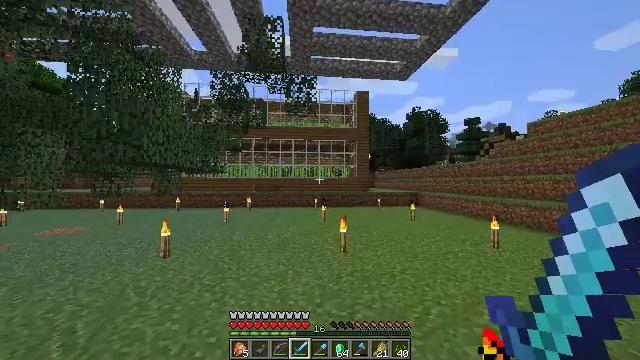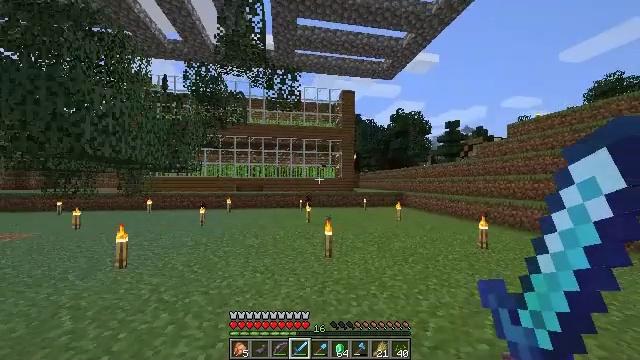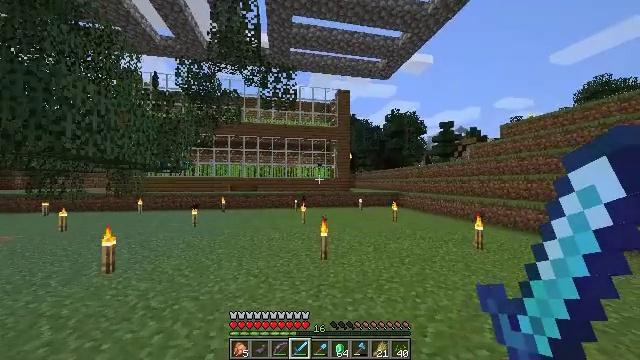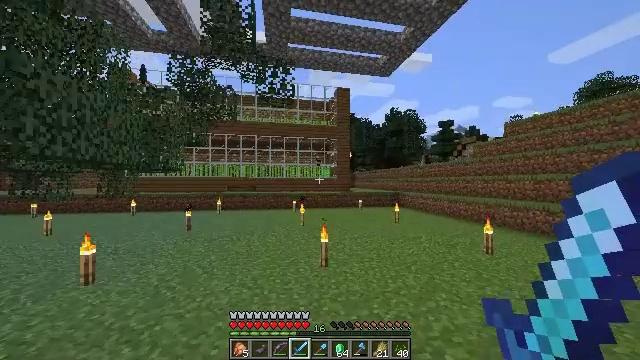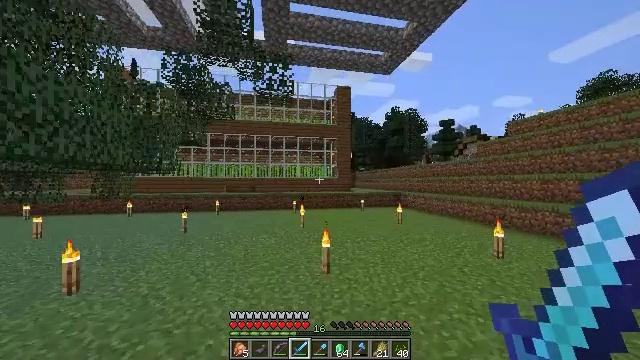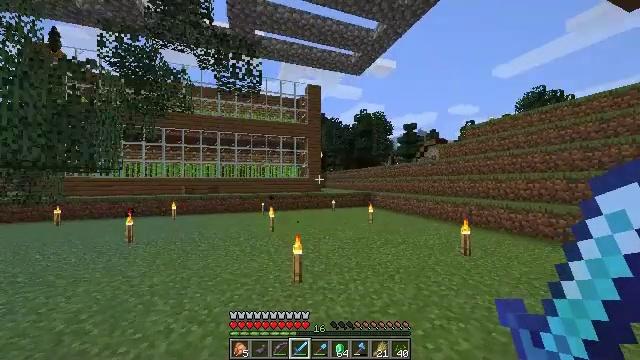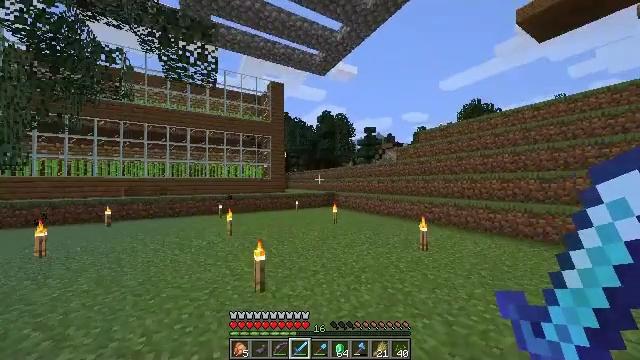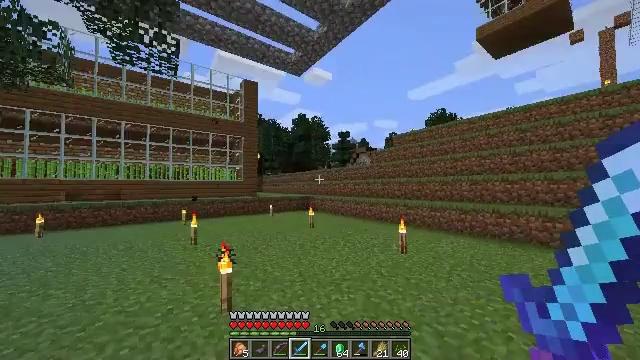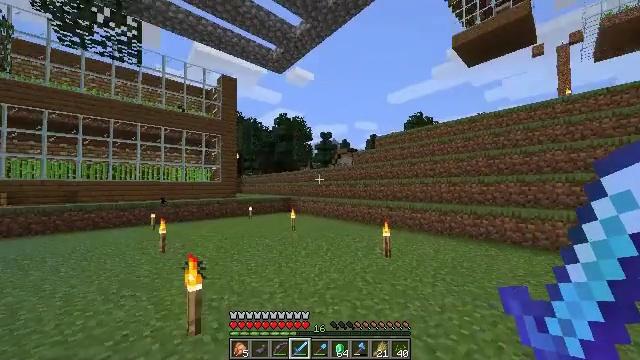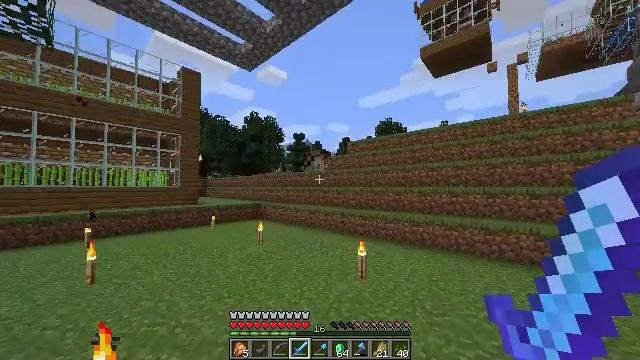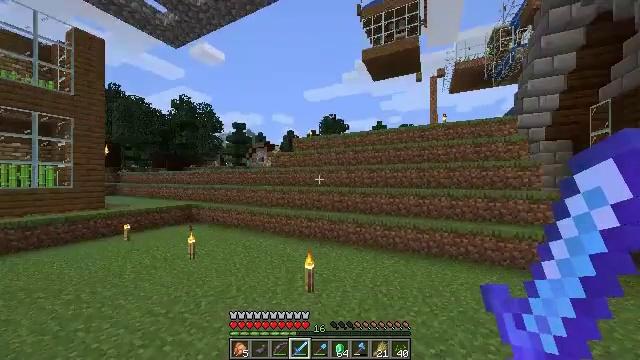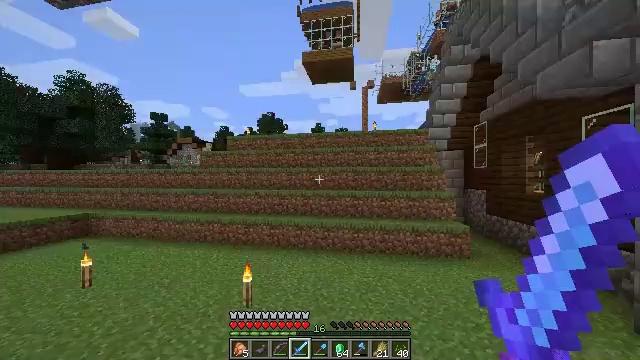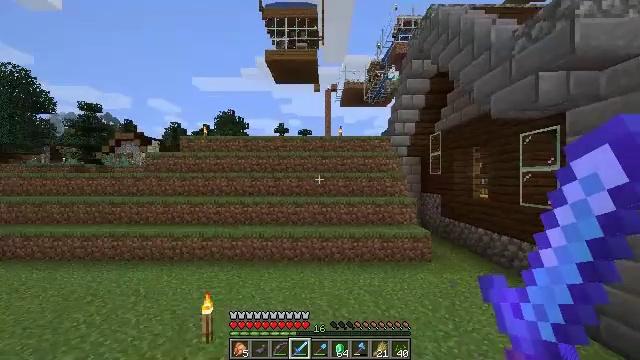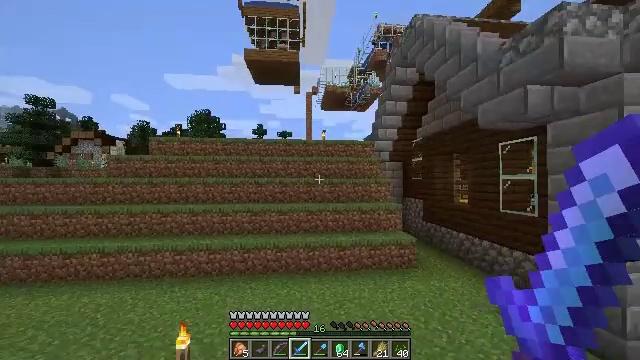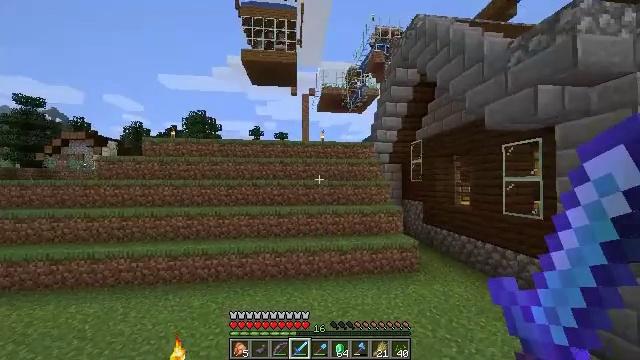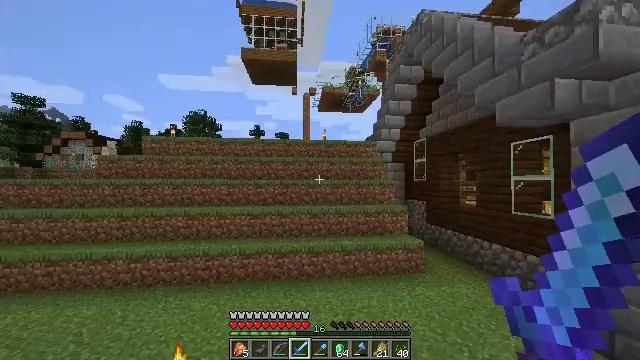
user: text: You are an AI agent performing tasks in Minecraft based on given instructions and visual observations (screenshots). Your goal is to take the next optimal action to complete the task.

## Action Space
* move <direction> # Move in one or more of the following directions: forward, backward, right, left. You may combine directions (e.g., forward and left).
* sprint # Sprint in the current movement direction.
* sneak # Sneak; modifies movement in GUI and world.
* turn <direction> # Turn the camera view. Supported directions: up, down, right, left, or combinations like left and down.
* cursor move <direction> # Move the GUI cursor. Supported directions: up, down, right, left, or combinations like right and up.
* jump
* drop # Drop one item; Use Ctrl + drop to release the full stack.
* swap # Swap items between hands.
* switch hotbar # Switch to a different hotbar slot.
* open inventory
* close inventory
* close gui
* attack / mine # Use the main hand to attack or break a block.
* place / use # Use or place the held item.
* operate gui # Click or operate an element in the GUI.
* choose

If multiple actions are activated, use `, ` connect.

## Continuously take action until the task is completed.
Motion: motion action
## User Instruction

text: Punch the spruce leaves to get saplings.
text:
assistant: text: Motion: move forward, sprint, turn right
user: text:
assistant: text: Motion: move forward, sprint, turn right
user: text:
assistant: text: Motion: move forward, sprint
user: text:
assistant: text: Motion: move forward, sprint
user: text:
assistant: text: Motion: move forward, sprint, turn right
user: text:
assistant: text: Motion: move forward, turn right
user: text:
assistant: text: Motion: move forward, turn right
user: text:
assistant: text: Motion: move forward, turn right
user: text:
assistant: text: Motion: move forward, turn right, jump
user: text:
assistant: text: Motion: move forward, turn right and down, jump
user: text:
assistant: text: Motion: move forward, turn right, jump
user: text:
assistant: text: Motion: move forward, turn right, jump
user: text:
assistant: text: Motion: move forward, turn right, jump
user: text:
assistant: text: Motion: move forward, turn right, jump
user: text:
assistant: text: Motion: move forward, jump
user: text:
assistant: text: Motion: move forward, jump
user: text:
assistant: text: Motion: move forward, sprint, jump
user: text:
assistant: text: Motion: move forward, sprint, jump
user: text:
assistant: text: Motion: move forward, sprint, turn left, jump
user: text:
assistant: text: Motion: move forward, sprint, jump
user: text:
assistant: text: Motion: move forward, jump
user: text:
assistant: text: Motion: move forward, turn left, jump
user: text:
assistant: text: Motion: move forward, turn left, jump
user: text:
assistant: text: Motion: move forward, turn left and down, jump
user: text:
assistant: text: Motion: move forward, turn left, jump
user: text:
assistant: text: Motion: move forward, sprint, turn left, jump
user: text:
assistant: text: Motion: move forward, sprint, turn left, jump
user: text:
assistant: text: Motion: move forward, sprint, turn left, jump
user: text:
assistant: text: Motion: move forward, sprint, jump
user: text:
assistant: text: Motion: move forward, sprint, turn left, jump